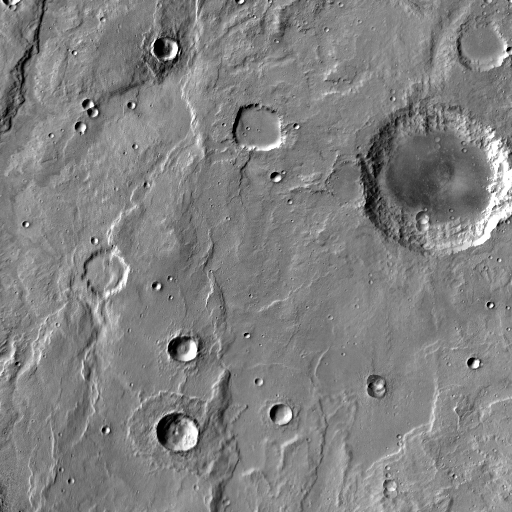
Crater classes present: Background, Other, Buried, Secondary